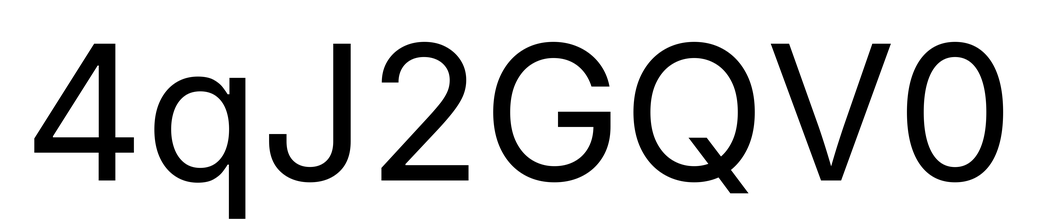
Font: Inter_Regular